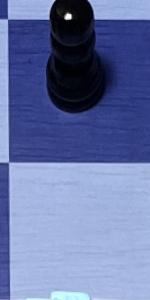
Label: Empty